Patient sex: M
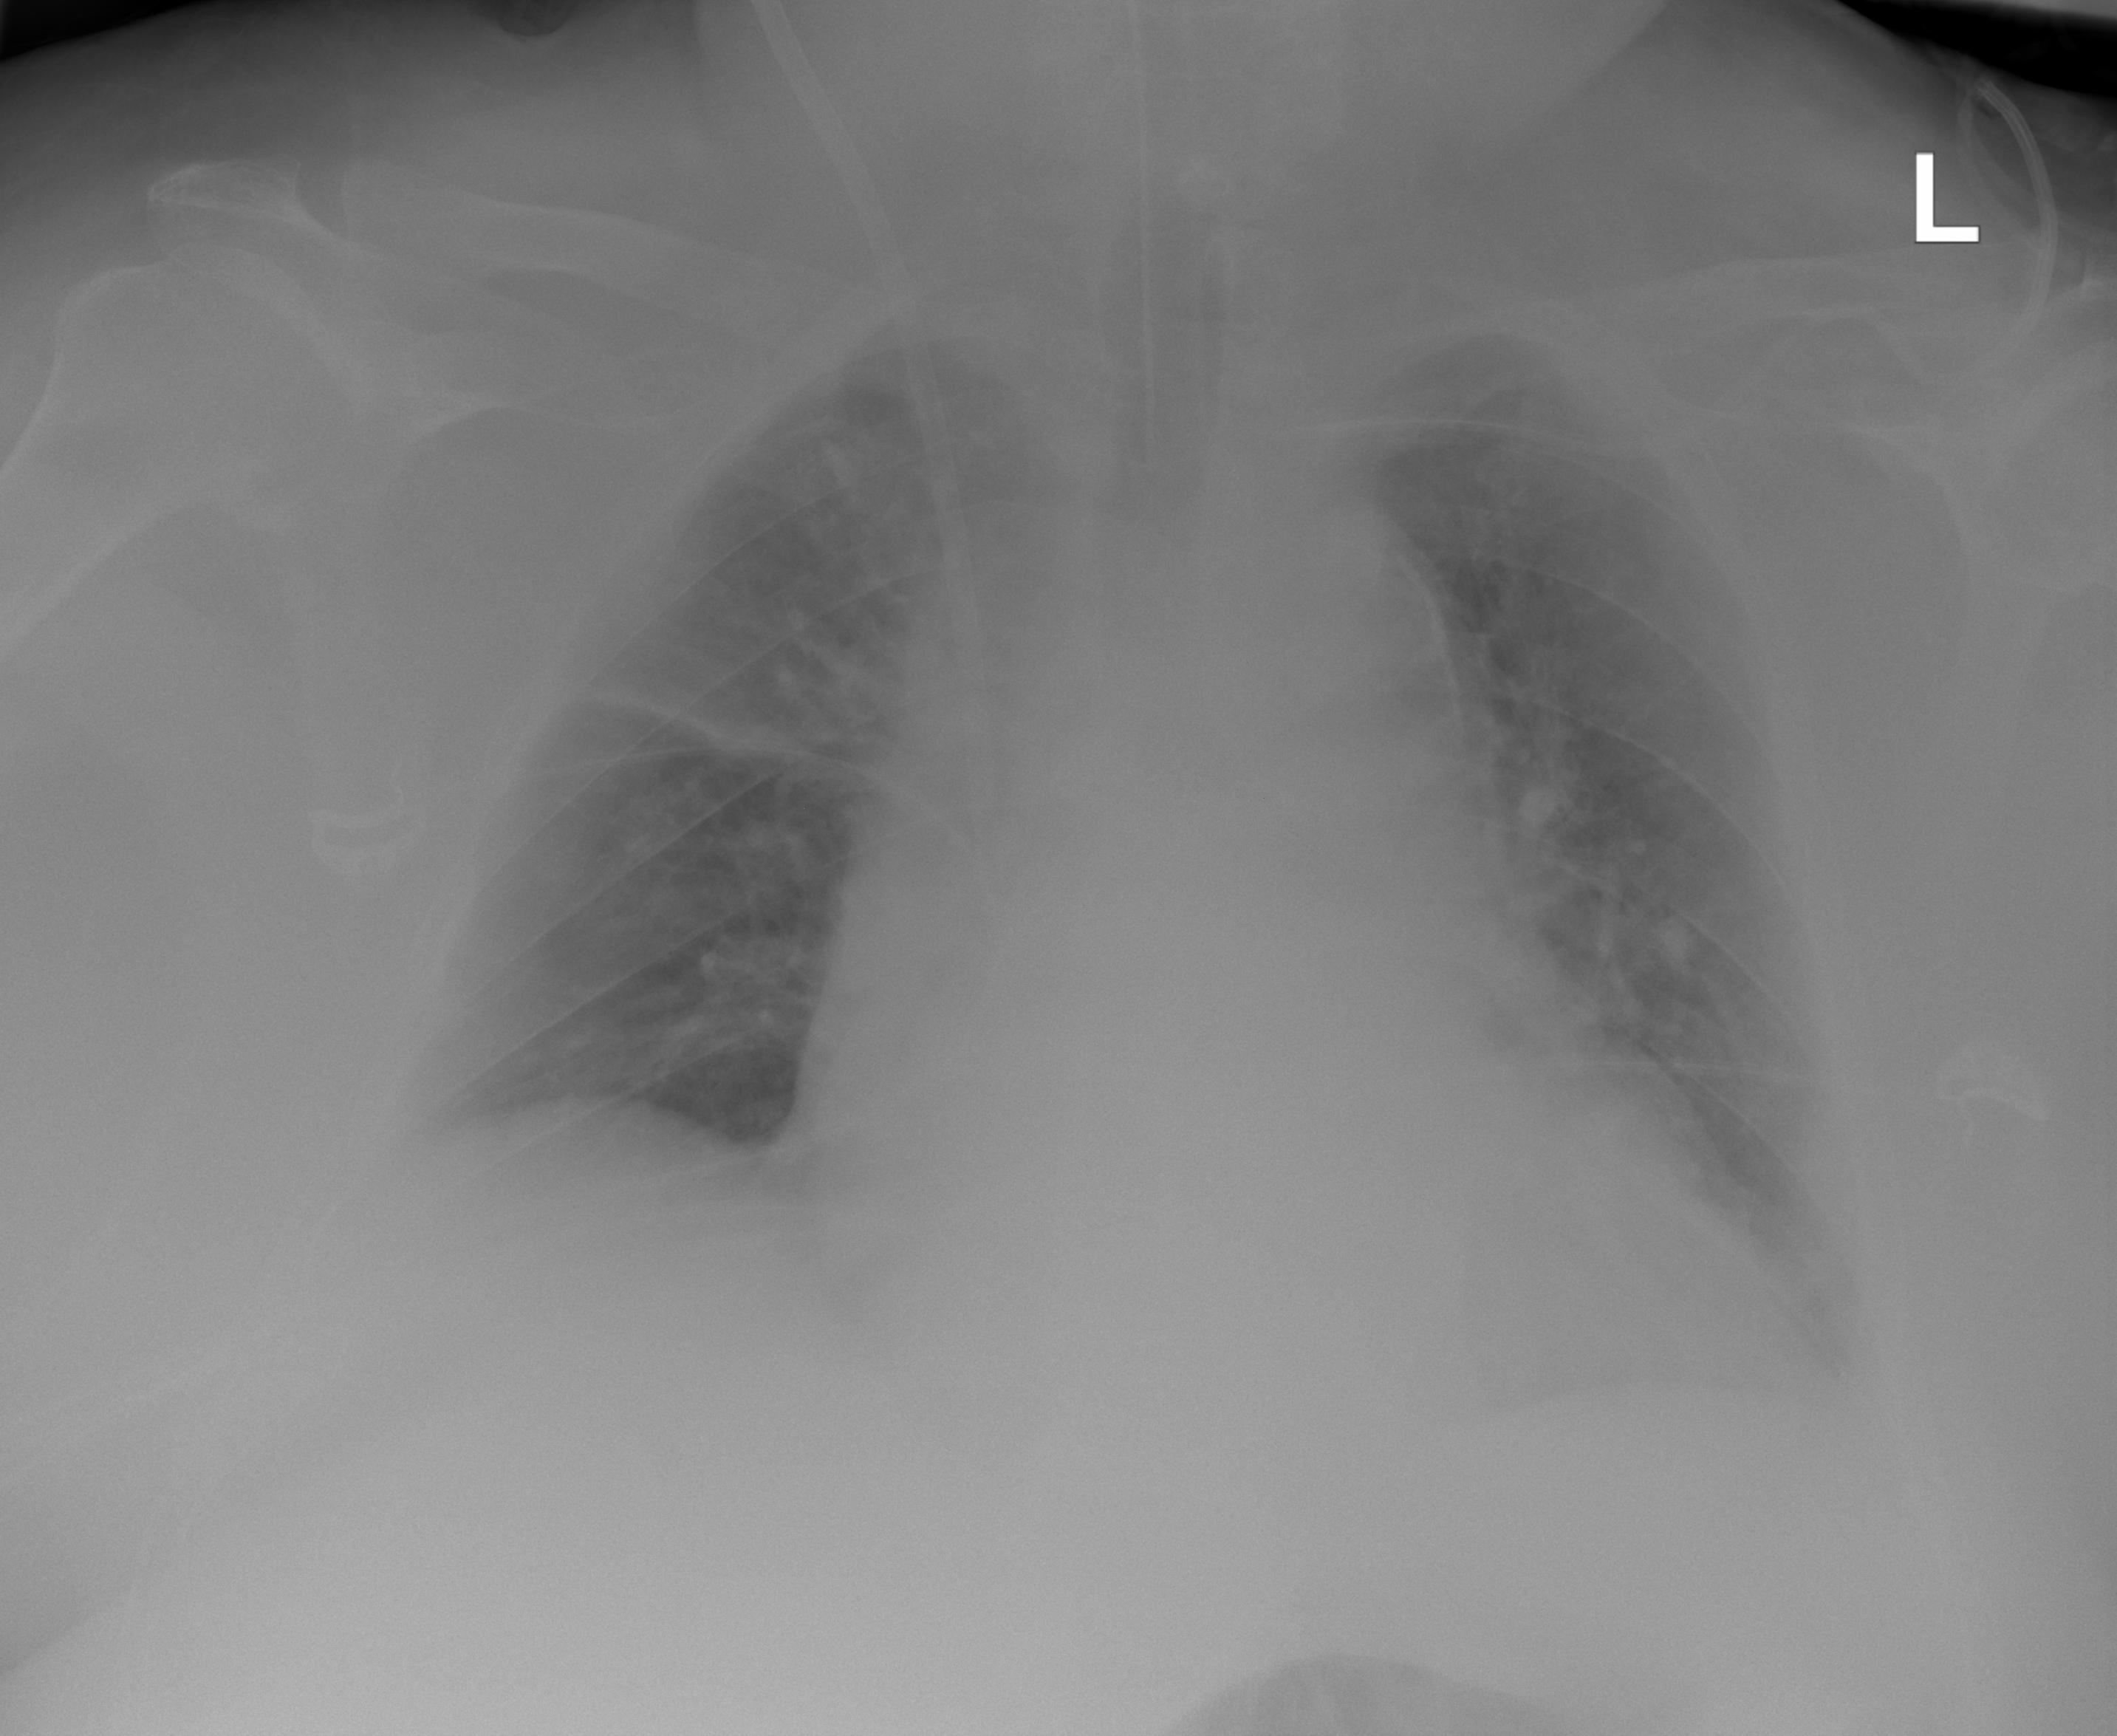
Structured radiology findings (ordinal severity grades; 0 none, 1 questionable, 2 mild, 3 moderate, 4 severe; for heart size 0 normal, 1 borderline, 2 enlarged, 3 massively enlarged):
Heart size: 2
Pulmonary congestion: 2
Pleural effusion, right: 2
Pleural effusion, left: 0
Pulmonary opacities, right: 0
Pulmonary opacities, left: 0
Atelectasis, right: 0
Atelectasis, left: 0